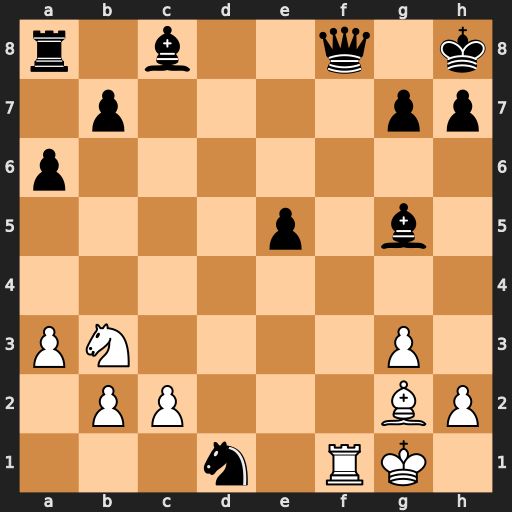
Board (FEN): r1b2q1k/1p4pp/p7/4p1b1/8/PN4P1/1PP3BP/3n1RK1
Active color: w
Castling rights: -
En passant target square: -
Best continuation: Rxf8#